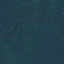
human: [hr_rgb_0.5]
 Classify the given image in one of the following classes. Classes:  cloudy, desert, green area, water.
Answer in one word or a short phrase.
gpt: green area